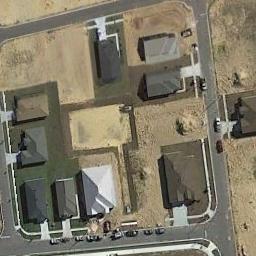
Label: residential